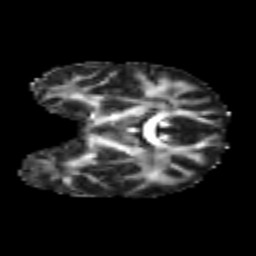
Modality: FA
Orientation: coronal
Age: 29
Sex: male
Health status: healthy